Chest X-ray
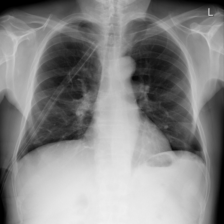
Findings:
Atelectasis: negative
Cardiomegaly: negative
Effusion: negative
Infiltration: negative
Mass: negative
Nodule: negative
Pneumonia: negative
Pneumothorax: positive
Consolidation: negative
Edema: negative
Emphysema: negative
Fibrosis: negative
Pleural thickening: negative
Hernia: negative